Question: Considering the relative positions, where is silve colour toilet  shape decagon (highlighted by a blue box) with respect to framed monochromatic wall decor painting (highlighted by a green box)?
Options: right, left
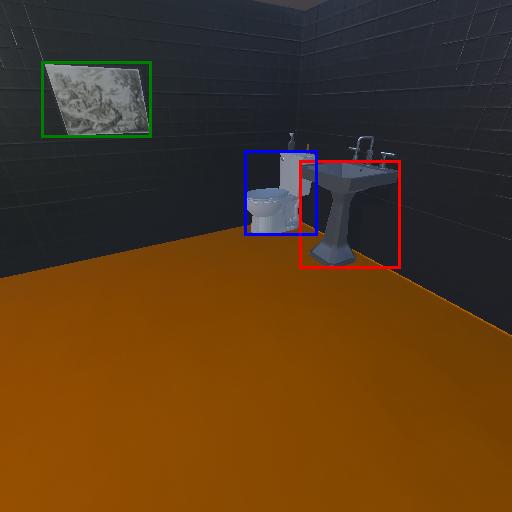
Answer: right